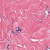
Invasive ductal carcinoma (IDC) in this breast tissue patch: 0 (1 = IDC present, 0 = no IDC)